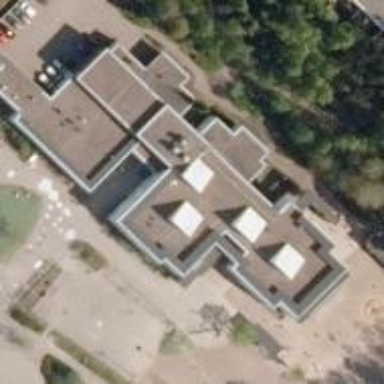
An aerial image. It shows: School building.